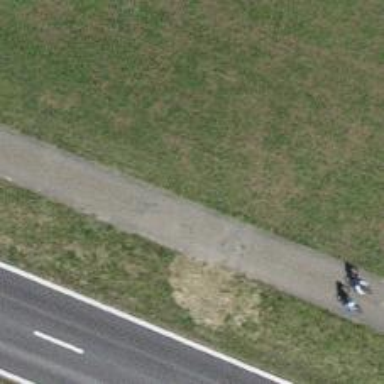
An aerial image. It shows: Asphalt cycleway.